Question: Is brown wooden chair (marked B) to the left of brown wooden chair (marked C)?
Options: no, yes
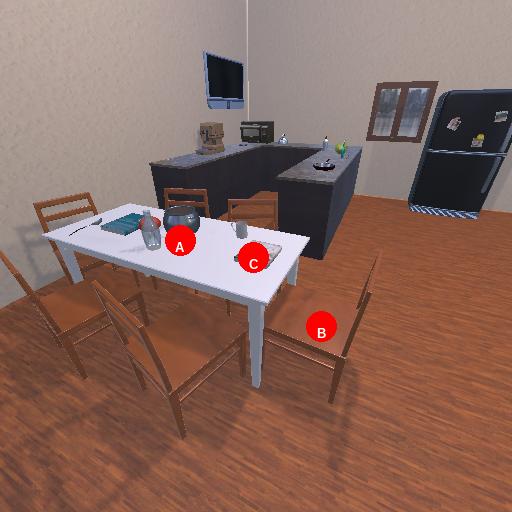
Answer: no